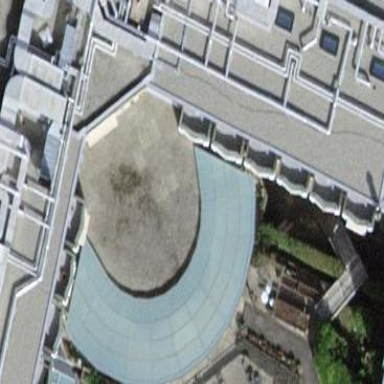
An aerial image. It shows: View of roof of building.